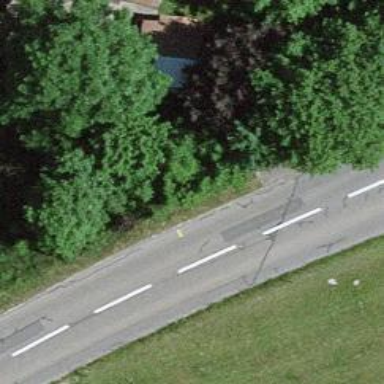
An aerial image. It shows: Bus stop with platform for public transport.